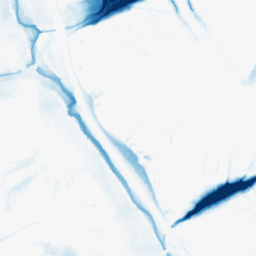
Category: morphological
Decomposition family: morphological
Decomposition parameters: operation: closing
size: 20
Upsampling method: fft_zeropad
Upsampling parameters: scale: 2
Upsampling scale: 2